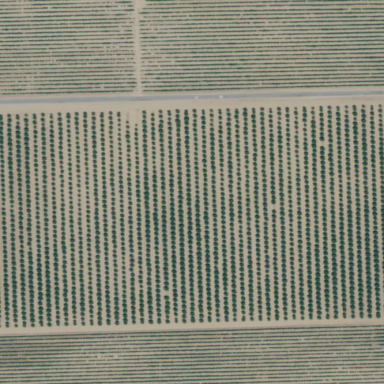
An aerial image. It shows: Almond orchard with rows of almond trees.